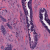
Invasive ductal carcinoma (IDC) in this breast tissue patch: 0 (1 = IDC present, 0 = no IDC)